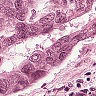
Metastatic tissue present: yes